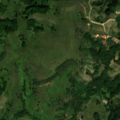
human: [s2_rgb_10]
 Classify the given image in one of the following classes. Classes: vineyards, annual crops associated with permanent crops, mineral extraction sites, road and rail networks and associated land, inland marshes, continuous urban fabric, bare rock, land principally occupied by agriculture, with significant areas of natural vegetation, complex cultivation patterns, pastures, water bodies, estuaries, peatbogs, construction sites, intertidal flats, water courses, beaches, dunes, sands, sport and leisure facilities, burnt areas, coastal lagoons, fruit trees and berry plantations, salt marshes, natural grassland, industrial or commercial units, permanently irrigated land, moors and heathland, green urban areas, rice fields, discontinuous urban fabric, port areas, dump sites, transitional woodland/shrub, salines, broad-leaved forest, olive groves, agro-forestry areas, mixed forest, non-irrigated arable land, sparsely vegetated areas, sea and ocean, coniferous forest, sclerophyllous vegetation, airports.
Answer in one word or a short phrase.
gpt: pastures, land principally occupied by agriculture, with significant areas of natural vegetation, broad-leaved forest, natural grassland, transitional woodland/shrub